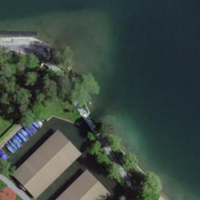
EUNIS habitat code: 14
Species observed at this site:
Sorbus aucuparia